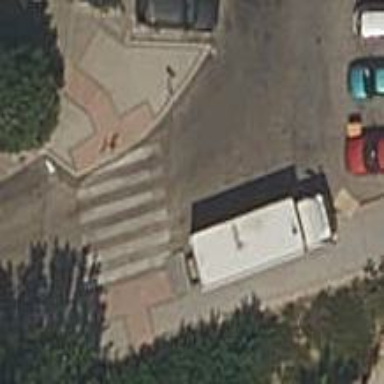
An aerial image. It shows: Uncontrolled road crossing.